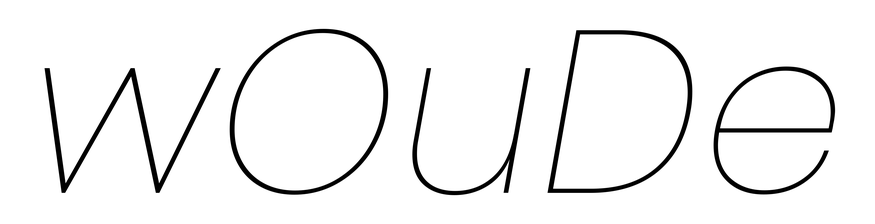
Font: Poppins-ThinItalic